Interaction volume radius: 5 \u00c5
Interaction volume height: 25 \u00c5
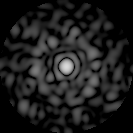
Disorder parameter: 0.8479